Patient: sex F, age 59
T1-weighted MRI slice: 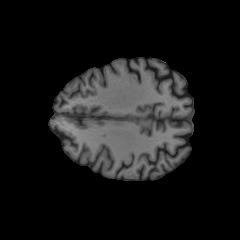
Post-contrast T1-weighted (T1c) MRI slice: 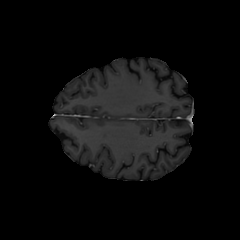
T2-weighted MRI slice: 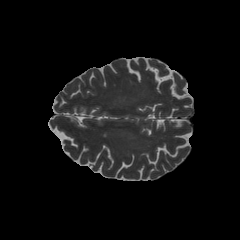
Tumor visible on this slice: no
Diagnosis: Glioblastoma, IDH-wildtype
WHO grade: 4